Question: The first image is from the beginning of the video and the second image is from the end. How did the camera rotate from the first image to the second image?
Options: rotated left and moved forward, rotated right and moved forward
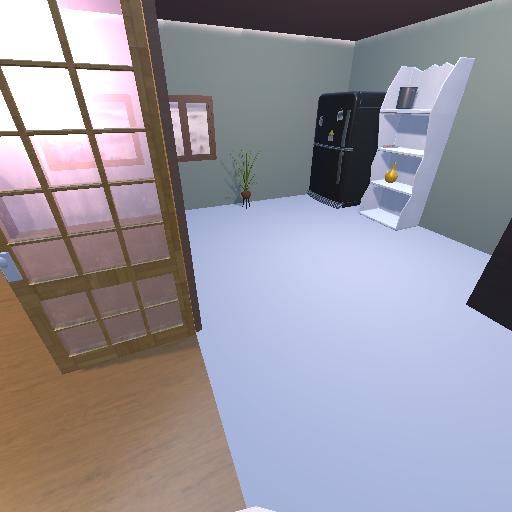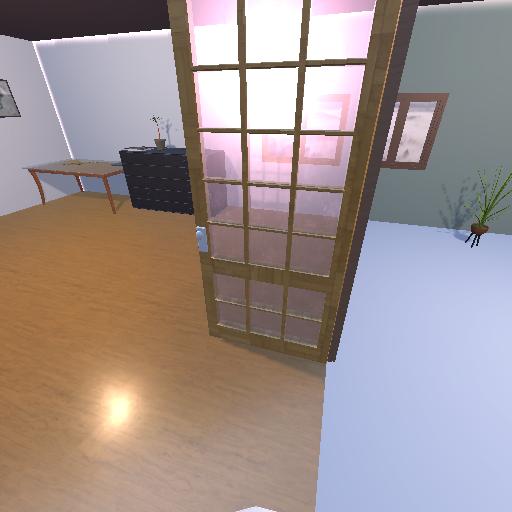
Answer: rotated left and moved forward